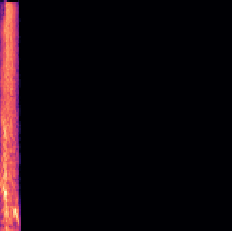
Sound class: Person sneeze